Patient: sex M, age 55
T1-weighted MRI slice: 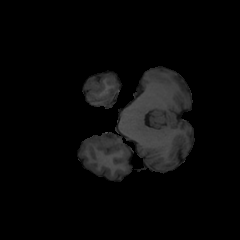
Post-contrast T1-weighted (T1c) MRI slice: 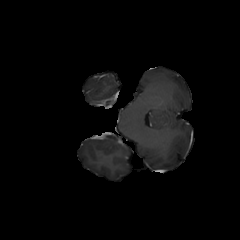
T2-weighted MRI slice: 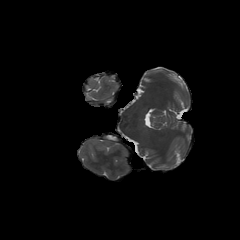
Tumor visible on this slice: no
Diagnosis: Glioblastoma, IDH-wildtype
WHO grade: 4